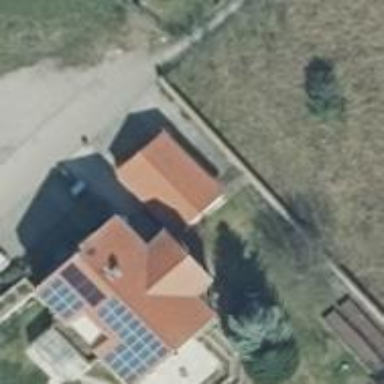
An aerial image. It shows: Simple house.